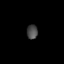
Tissue: lung
Cell type: Endothelial cells
Senescence score: 0.5959
Nuclear area (px): 150
Mean DAPI intensity: 74.18